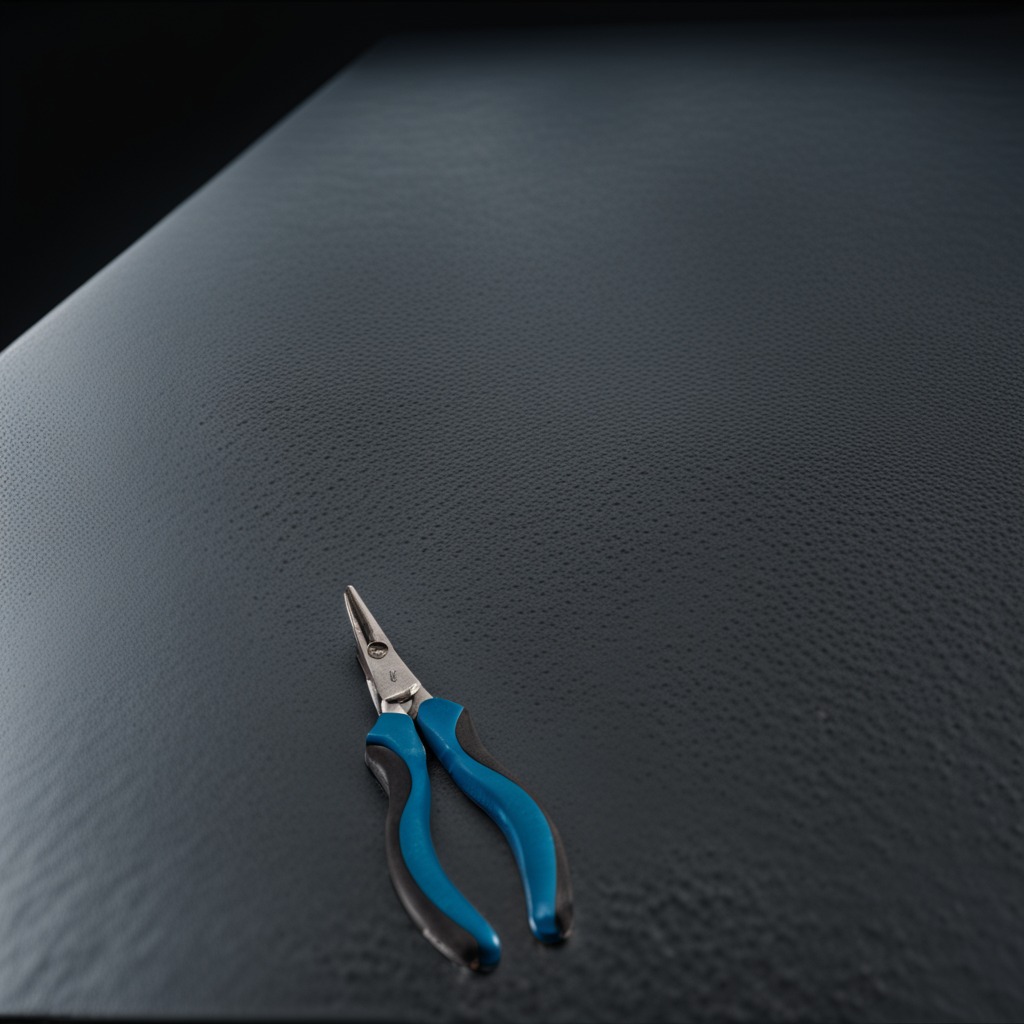
A plier lies on a clean granite table inside a workshop at night dim ambient light soft shadows worn but